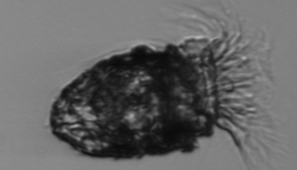
Label: Stenosemella_pacifica